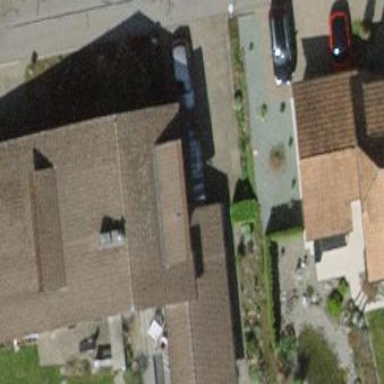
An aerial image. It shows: Semidetached house.